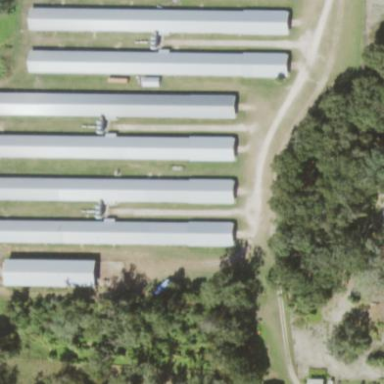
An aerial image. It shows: Poultry farmyard is depicted in the image.